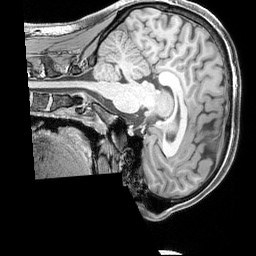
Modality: T1w
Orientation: sagittal
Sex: male
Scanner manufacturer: siemens
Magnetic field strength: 3 T
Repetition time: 2.3 s
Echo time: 0.00226 s